Interaction volume radius: 5 \u00c5
Interaction volume height: 25 \u00c5
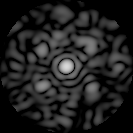
Disorder parameter: 0.6673